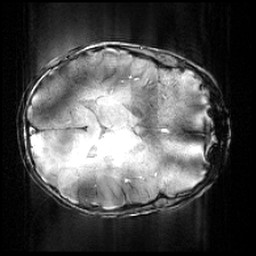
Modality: SWI
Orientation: axial
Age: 10
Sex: male
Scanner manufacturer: siemens
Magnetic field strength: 3 T
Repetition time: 0.027 s
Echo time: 0.02 s